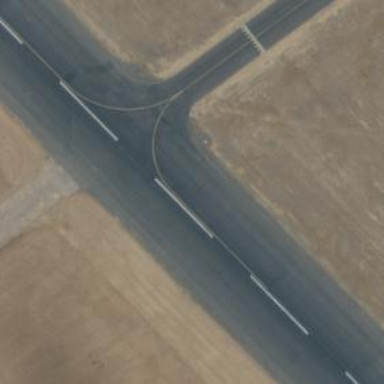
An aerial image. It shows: Asphalt taxiway in the airport.